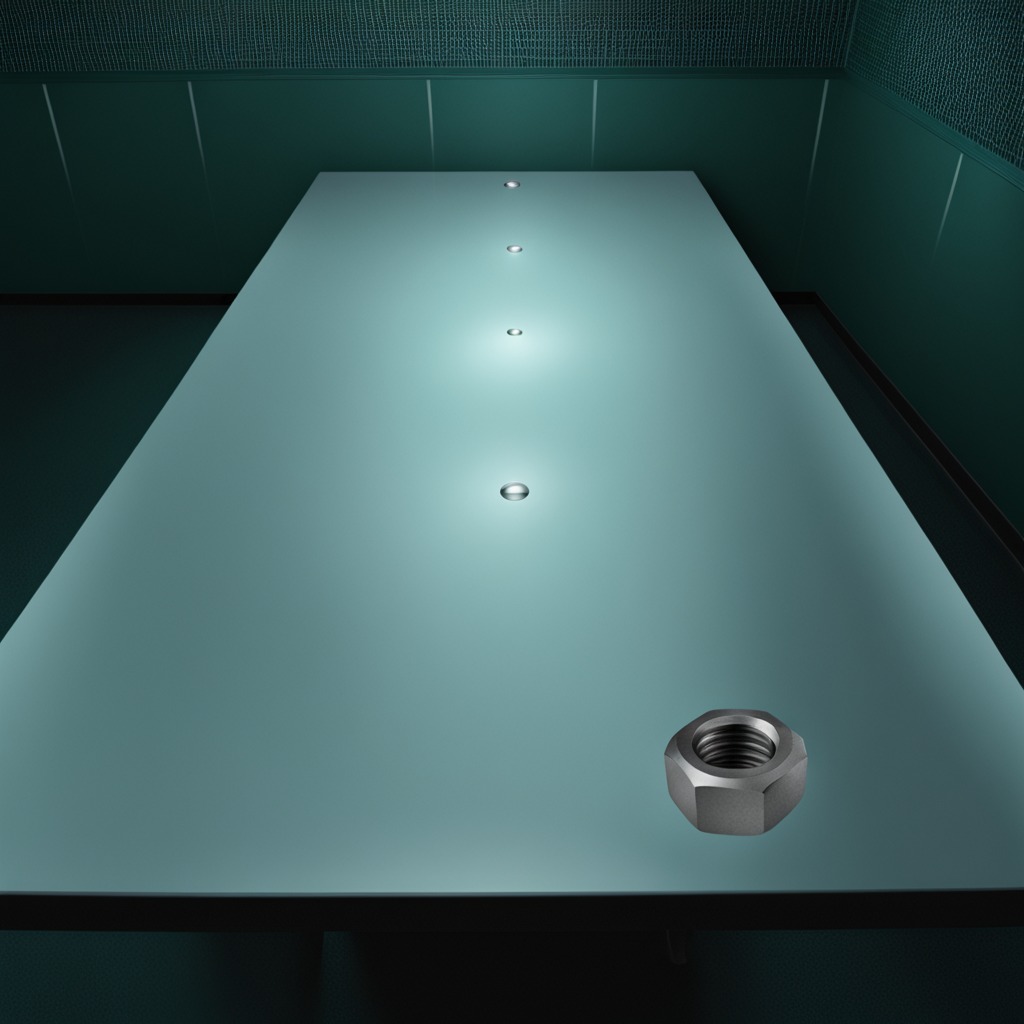
A metal nut is lying on the table.